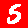
Digit: 5